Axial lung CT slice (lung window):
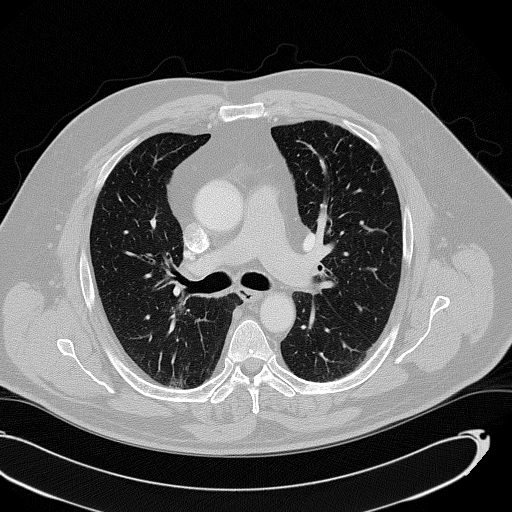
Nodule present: no